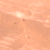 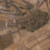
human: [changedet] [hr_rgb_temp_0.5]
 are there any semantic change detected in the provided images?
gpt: The area has been urbanized.